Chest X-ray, AP view. Patient: 49 years old, sex F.
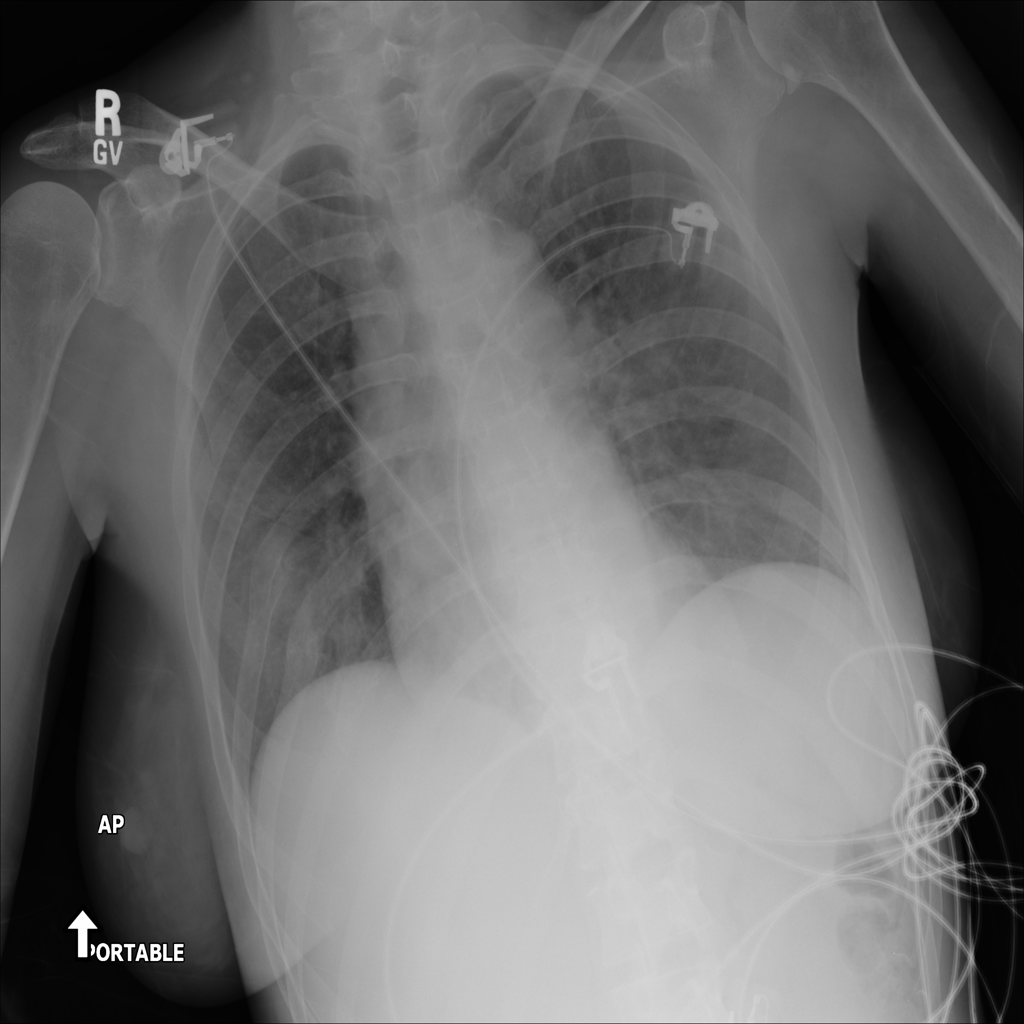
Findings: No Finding